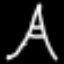
Label: The Eiffel Tower